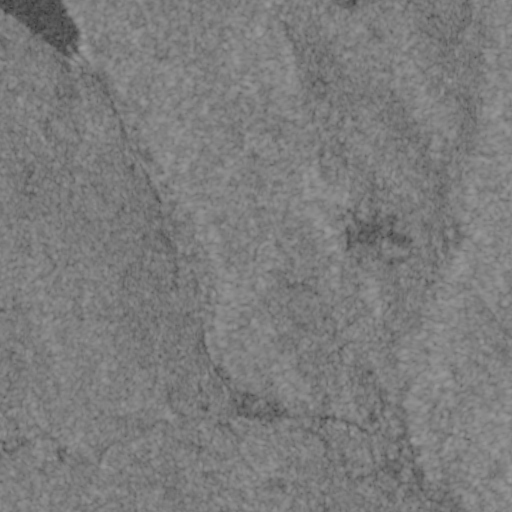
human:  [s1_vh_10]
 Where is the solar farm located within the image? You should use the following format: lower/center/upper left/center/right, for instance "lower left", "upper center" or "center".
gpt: The solar farm is located in the lower right of the image.
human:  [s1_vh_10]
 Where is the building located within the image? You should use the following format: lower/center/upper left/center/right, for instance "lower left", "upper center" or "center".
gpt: The building is located in the lower right of the image.
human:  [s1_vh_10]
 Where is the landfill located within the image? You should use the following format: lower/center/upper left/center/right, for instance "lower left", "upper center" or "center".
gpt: There is no landfill in the image.

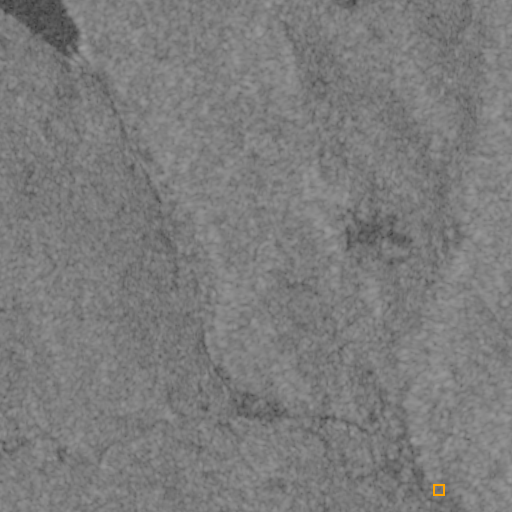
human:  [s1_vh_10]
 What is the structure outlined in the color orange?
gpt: The structure outlined in orange is a solar farm.
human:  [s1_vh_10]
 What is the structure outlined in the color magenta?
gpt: There is no magenta outline.